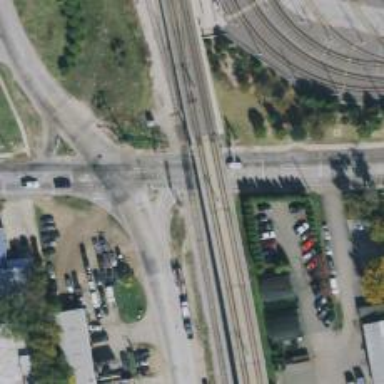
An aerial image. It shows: Railway crossing.